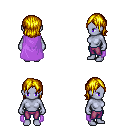
a pixel art fantasy rpg character, female body template, dark elf, purple skin, lavender cape, magenta pants, blonde long bangs hairstyle, four views (front, back, left, right), 2x2 character sprite sheet, small pixel art, hard edges, no anti-aliasing